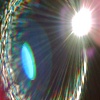
Label: sunburn